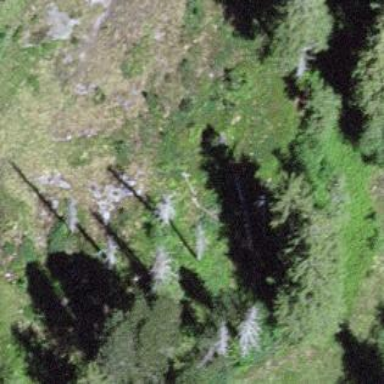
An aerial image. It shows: Forest area.